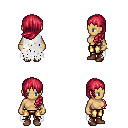
a pixel art fantasy rpg character, female body template, human, tanned skin, white tattered cape, gold greaves, ruby red left-swept hairstyle, bracelets, brown shoes, four views (front, back, left, right), 2x2 character sprite sheet, small pixel art, hard edges, no anti-aliasing